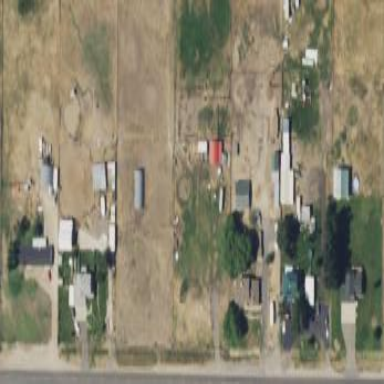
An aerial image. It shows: Farmyard area.